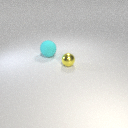
large cyan rubber sphere to the left of small yellow metal sphere